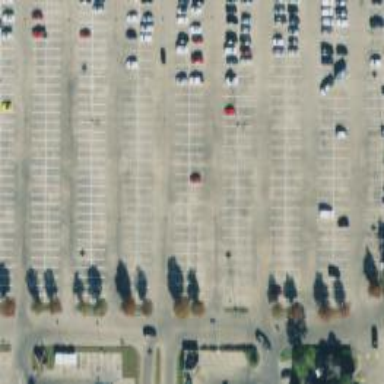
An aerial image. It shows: Parking space.